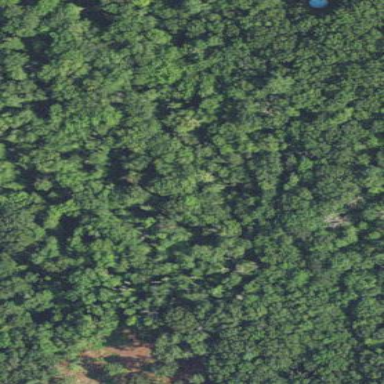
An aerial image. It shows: Mixed woodland with various types of leaves.